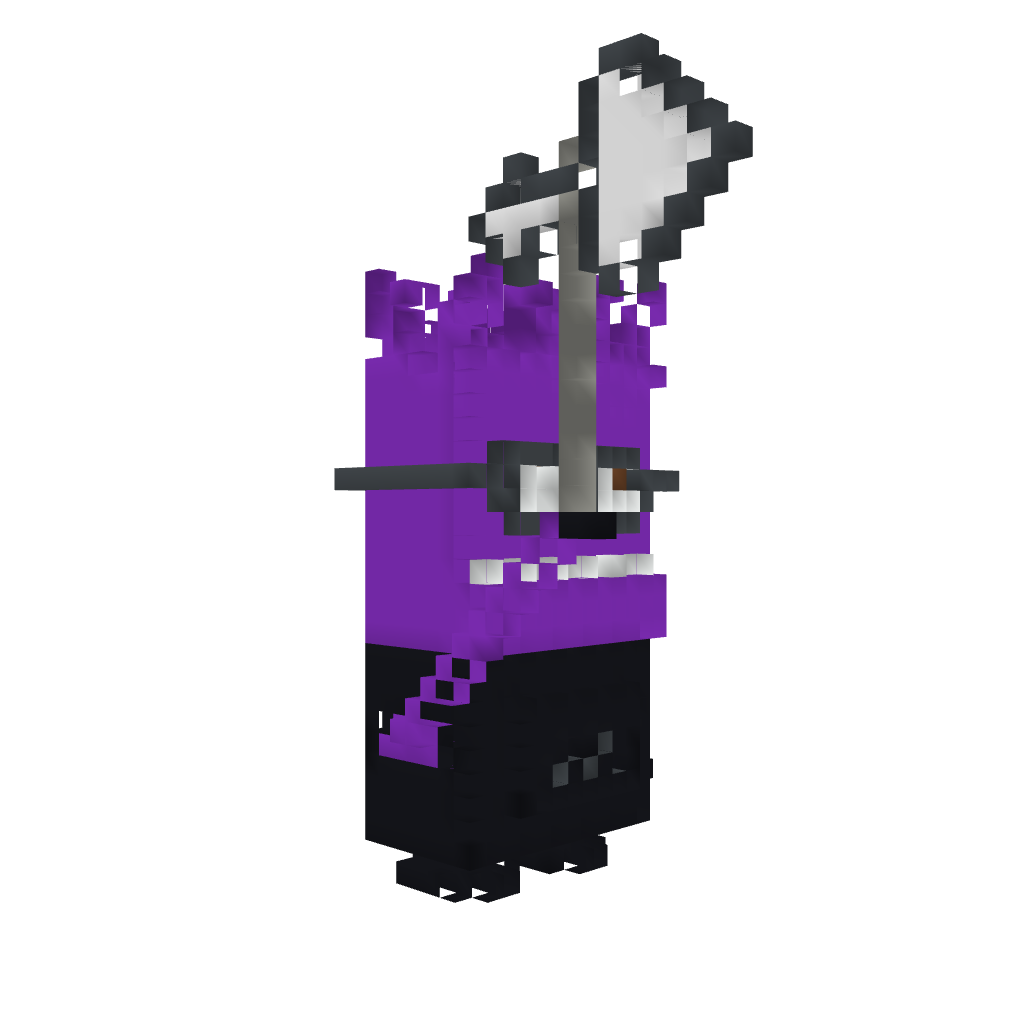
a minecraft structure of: Mutant Minion from Despicable Me 2